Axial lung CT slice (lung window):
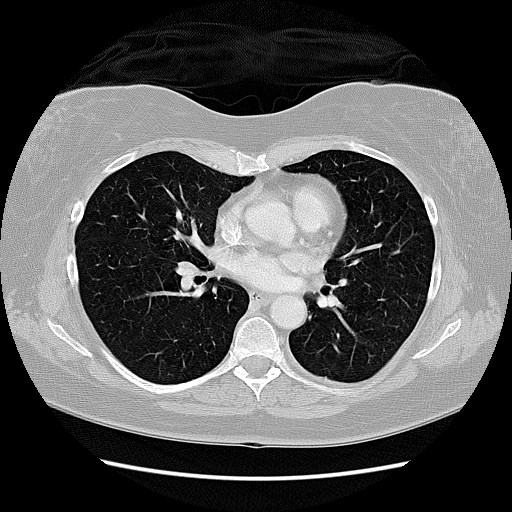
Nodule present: no